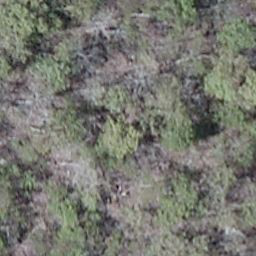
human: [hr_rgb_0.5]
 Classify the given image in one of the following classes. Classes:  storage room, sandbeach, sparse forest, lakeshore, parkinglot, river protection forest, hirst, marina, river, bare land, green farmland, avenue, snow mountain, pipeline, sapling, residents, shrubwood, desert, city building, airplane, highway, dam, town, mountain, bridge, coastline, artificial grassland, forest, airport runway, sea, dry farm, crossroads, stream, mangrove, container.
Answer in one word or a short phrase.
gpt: shrubwood